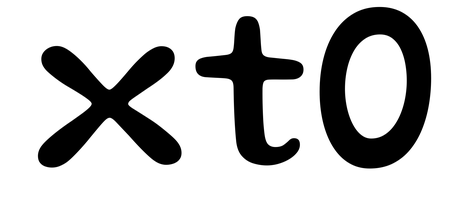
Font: Gluten_Regular